Question: I want to give option for user to take a photo or upload one as his avatar in my app.
I believe there is no need to put two different buttons for that, so instead I would like to make the next scenario:
user clicks on "Add Picture" button and automatically UIImagePicker with source control - camera is presented.
But, I want to have shortcut for gallery in the corner, where user could click, get into gallery and search for pic he would use.
Here is the screenshot of what I need:

Part with red circle is important part.
How do I put it there?
(Initially it's not there)
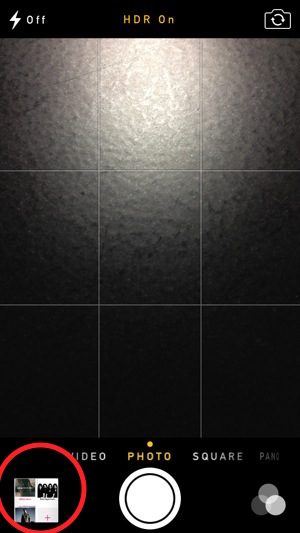
Answer: There is no pre-build way to do this.
What you can do is to make an overlay for Camera View.
Bear in mind that you have to make different view for each device, as every device already has different positioning inside the CameraView.
One example would be this:
'''
- (IBAction)addImage:(UIButton *)sender {
UIView* overlay = [[UIView alloc] initWithFrame:CGRectMake(20,self.view.frame.size.height-60 , 40, 40)];
overlay.opaque=NO;
overlay.backgroundColor = [UIColor clearColor];
UIButton* btnGallery = [[UIButton alloc]initWithFrame:CGRectMake(0,0 , 40, 40)];
[btnGallery setImage:[UIImage imageNamed:@"image_gallery"] forState:UIControlStateNormal];
btnGallery.backgroundColor = [UIColor whiteColor];
[overlay addSubview:btnGallery];
UIImagePickerController *imagePicker = [[UIImagePickerController alloc] init];
imagePicker.delegate = self;
imagePicker.sourceType = UIImagePickerControllerSourceTypeCamera;
imagePicker.mediaTypes = @[(NSString *) kUTTypeImage];
imagePicker.allowsEditing = YES;
[imagePicker.view addSubview:overlay];
[btnGallery addTarget:self
action:@selector(openGallery)
forControlEvents:UIControlEventTouchUpInside];
_picker = imagePicker;
[self presentViewController:imagePicker
animated:YES
completion:nil];
}
-(void)openGallery
{
UIImagePickerController *gallery = [[UIImagePickerController alloc] init];
gallery.delegate = self;
gallery.sourceType = UIImagePickerControllerSourceTypePhotoLibrary;
gallery.mediaTypes = @[(NSString *) kUTTypeImage];
gallery.allowsEditing = YES;
_gallery = gallery;
[_picker presentViewController:gallery
animated:YES
completion:nil];
}
'''